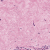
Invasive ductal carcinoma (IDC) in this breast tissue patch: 0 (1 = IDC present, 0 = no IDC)